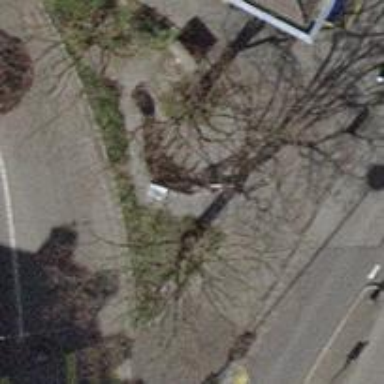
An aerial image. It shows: Artistic statue located near bench.